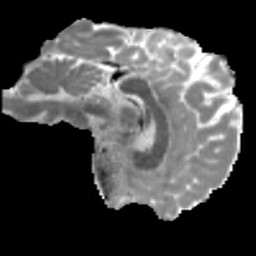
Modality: MD
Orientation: sagittal
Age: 28
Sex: male
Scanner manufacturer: siemens
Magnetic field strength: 3 T
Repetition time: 3.5 s
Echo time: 0.086 s